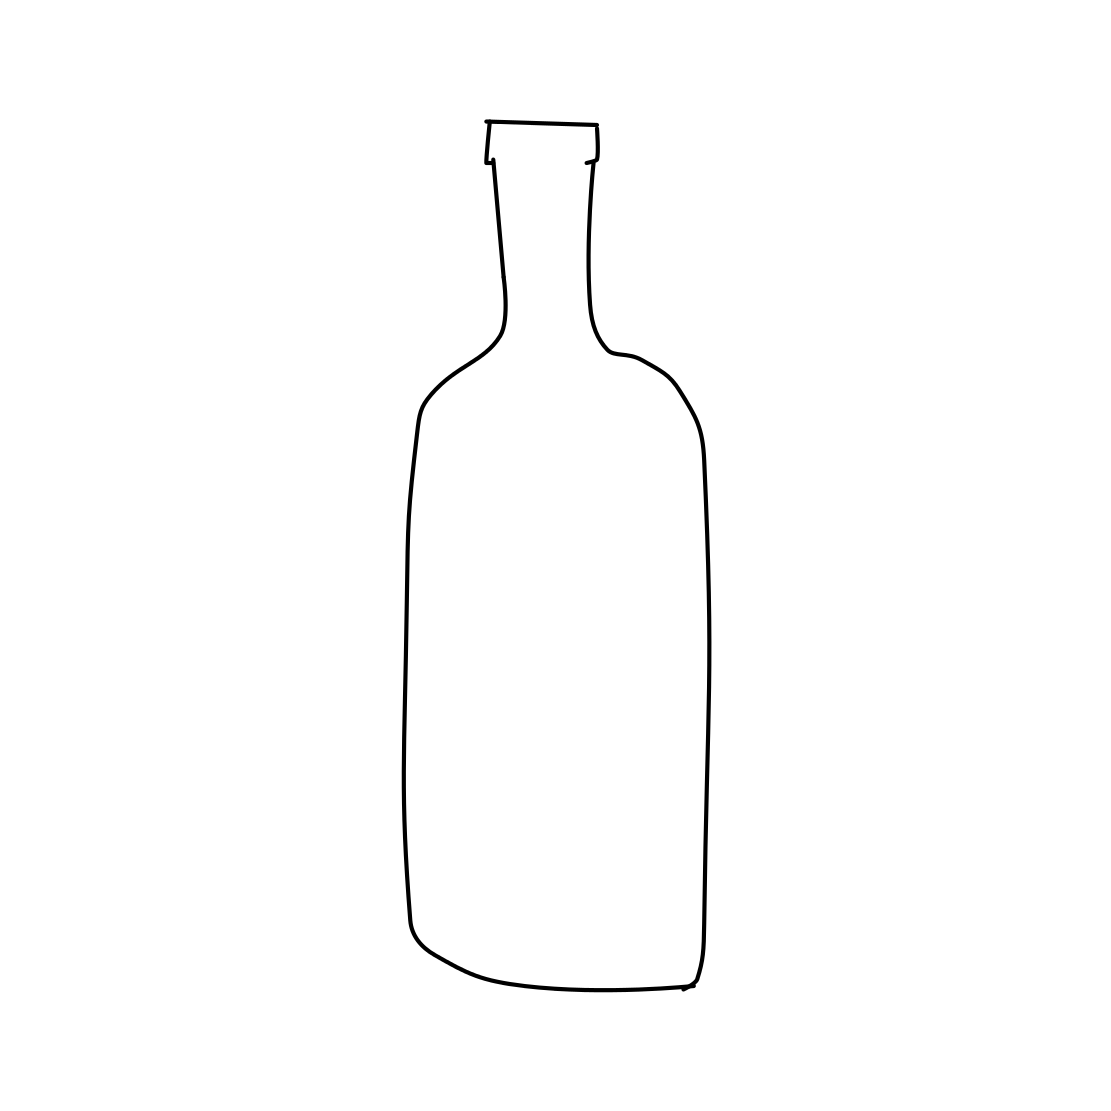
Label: wine-bottle